Field crop: tomato
Growth stage: 1
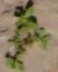
Species: portulaca